Question: I'm having trouble with an application that creates a grid of 'QComboBox' widgets (see picture below). I use a 'for' loop to create the elements of the grid.
QComboBox grid layout

I would like to be able to treat each QComboBox separately. Here is the code without attempts to do so:
'''
grid = QGridLayout()
combos = [
'1', '1', '1', '', '1',
'1', '1', '1', '', '1',
'1', '1', '1', '', '1',
'1', '1', '1', '', '1']
positions = [(i,j) for i in range(5) for j in range(5)]
for position, dcombo in zip(positions, combos):
if dcombo == '':
continue
combo = QComboBox()
for x in range(0, 30):
combo.addItem(QIcon("/icons/%d.PNG" % x),"")
combo.setFixedSize(120,100)
combo.setIconSize(QSize(100,100))
grid.addWidget(combo, *position)
comboList['combo{0}'.format(position)] = position
'''
Here is my attempt, and the point at which I am currently stuck:
'''
grid = QGridLayout()
combos = [
'1', '1', '1', '', '1',
'1', '1', '1', '', '1',
'1', '1', '1', '', '1',
'1', '1', '1', '', '1']
comboList = {}
positions = [(i,j) for i in range(5) for j in range(5)]
for position, drawcombo in zip(positions, combos):
if drawcombo == '':
continue
combo = QComboBox()
for x in range(0, 30): #
combo.addItem(QIcon("absolver deck reviewer/icons/%d.PNG" % x),"")
combo.setFixedSize(120,100)
combo.setIconSize(QSize(100,100))
grid.addWidget(combo, *position)
comboList['combo{0}'.format(position)] = position
combo.currentIndexChanged.connect(lambda: self.logChange(comboList['combo{0}'.format(position)]))
def logChange(self, currentCombo):
sender = self.sender()
print(str(currentCombo) + ' was changed')
'''
The print() method only ever returns the last position in the list (in this case, the (3, 4) tuple.
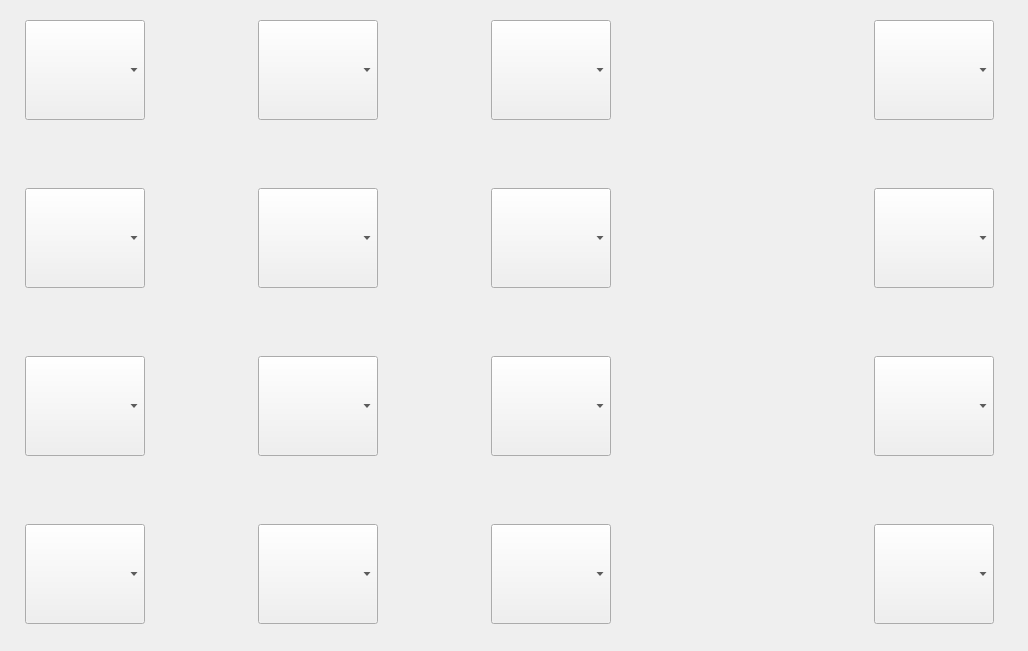
Answer: As the position variable changes this is overwritten by it only prints the last one, if you want it not to be overwritten you must pass it as an argument to the lambda function, besides. And for this you must also pass as an argument the variable that sends the signal, in your case use the following:
'''
combo.currentIndexChanged.connect(
lambda ix, p=position: self.logChange(comboList['combo{0}'.format(p)]))
'''